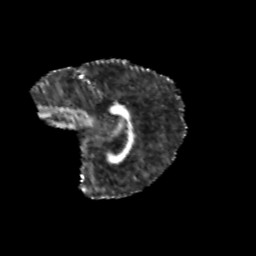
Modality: FA
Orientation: sagittal
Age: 11
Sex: male
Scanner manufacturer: siemens
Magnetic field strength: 3 T
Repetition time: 3.8 s
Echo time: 0.07 s